Question: How can I create layout like this properly?

I want LinearLayout 2 under ViewPager (not inside).
I know there are few ways to archieve this, but what is the best way?
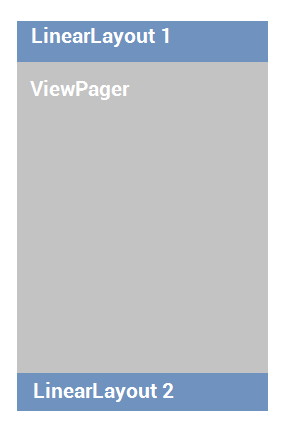
Answer: You must set layout_weight your viewpager. You can use this xml copy paste.
'''
<?xml version="1.0" encoding="utf-8"?>
<LinearLayout xmlns:android="http://schemas.android.com/apk/res/android"
android:orientation="vertical"
android:layout_width="match_parent"
android:layout_height="match_parent">
<LinearLayout
android:layout_width="match_parent"
android:layout_height="wrap_content"></LinearLayout>
<ViewPager
android:layout_width="match_parent"
android:layout_height="0dp"
android:layout_weight="1" />
<LinearLayout
android:layout_width="match_parent"
android:layout_height="wrap_content"></LinearLayout>
</LinearLayout>
'''